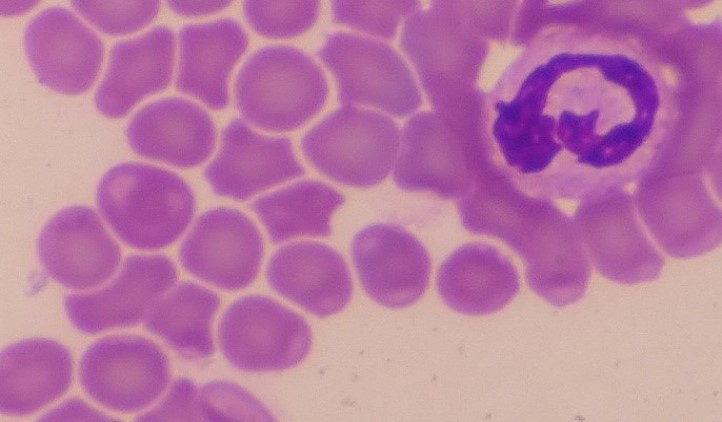
White blood cell type: Neutrophil